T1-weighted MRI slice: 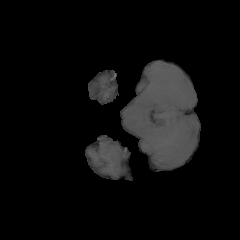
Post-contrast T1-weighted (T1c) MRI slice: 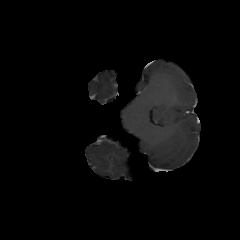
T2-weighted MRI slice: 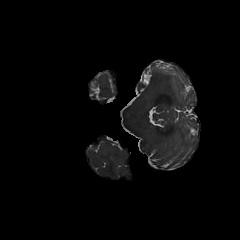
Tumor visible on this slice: no